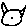
Label: cat